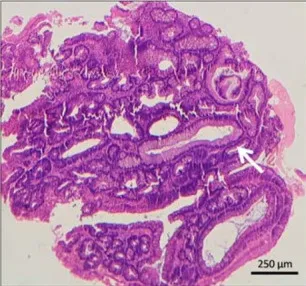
Histopathological appearance of colonoscopic biopsies taken from the growth in the transverse colon on hematoxylin and eosin staining under the light microscope. A) Tubular gland formation consistent with the tubular adenoma (white arrow) (40 x magnification).
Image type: pathology (h&e)